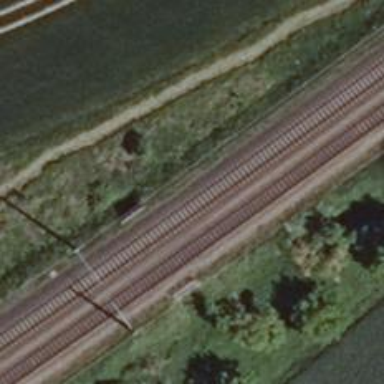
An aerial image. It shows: Bridge with electrified railway tracks featuring contact line.